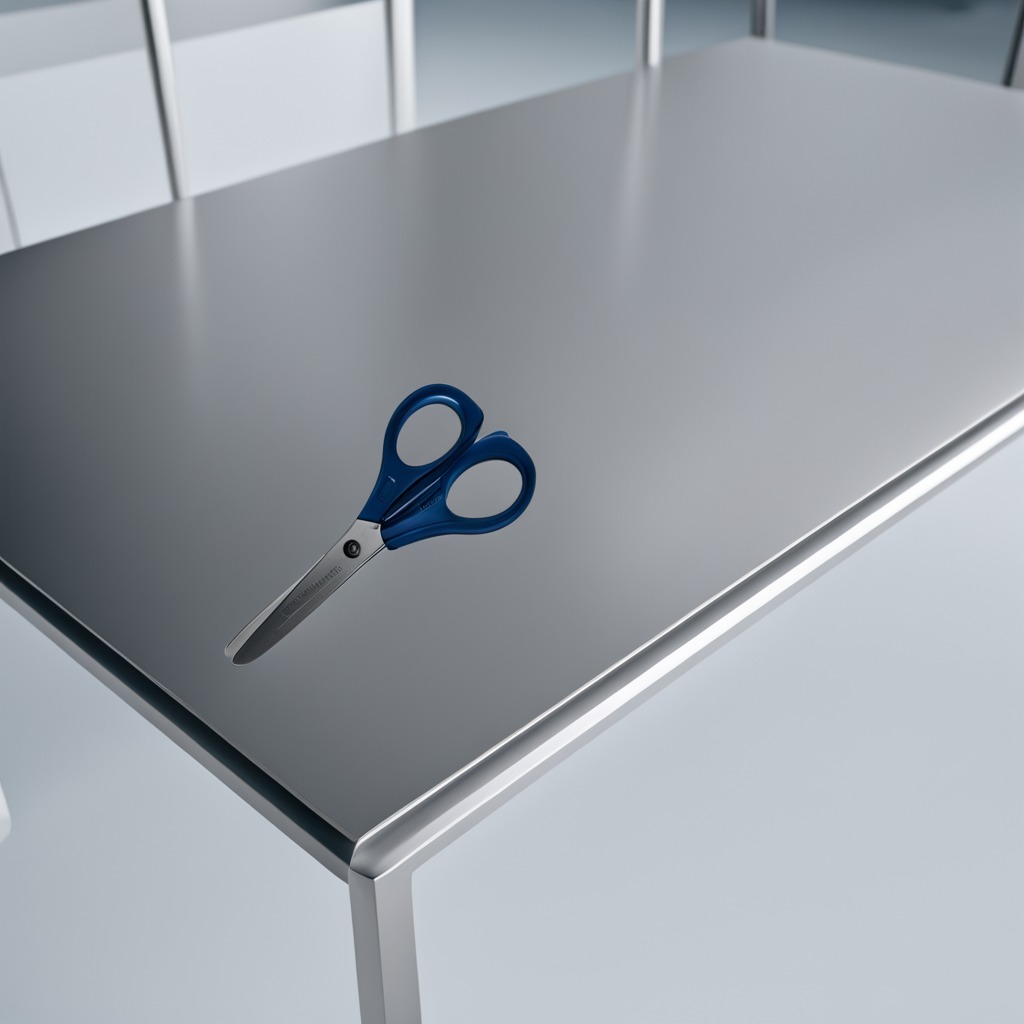
A scissor is lying on the stainless steel table.